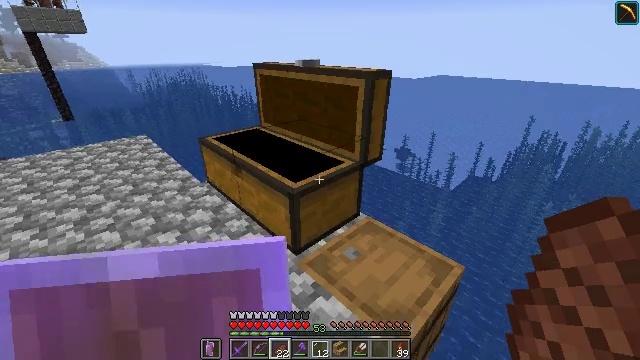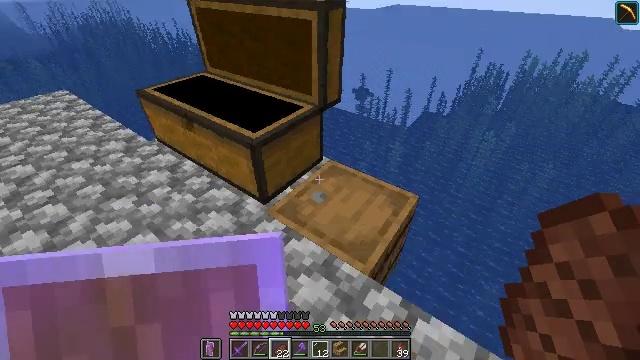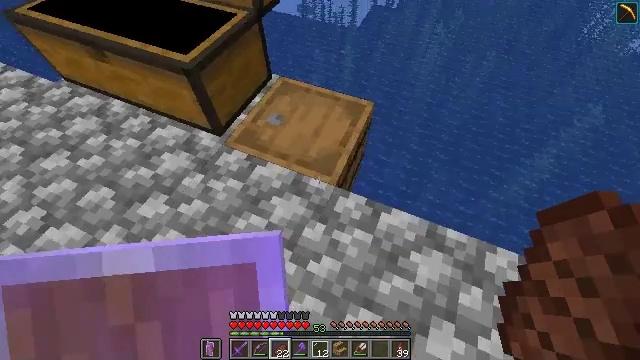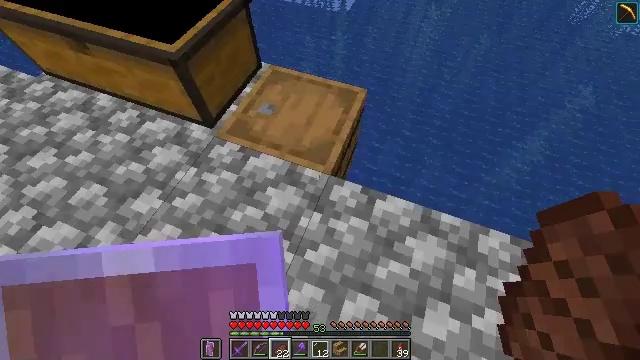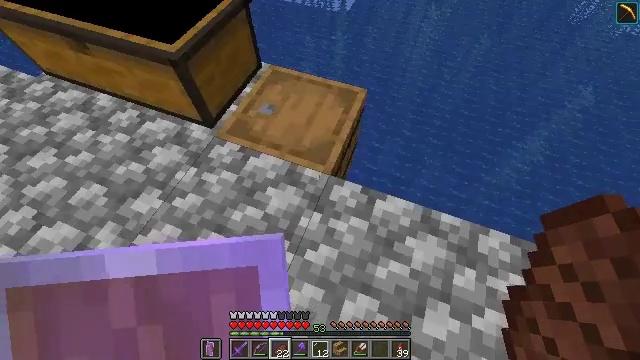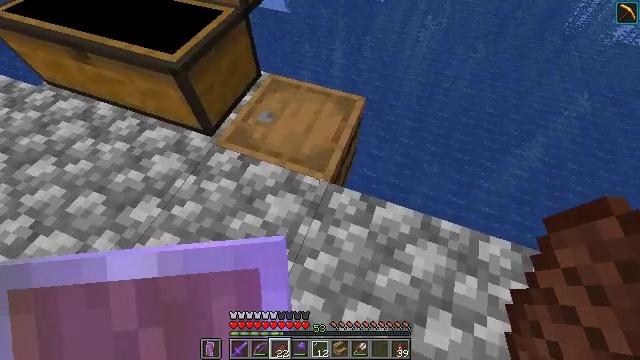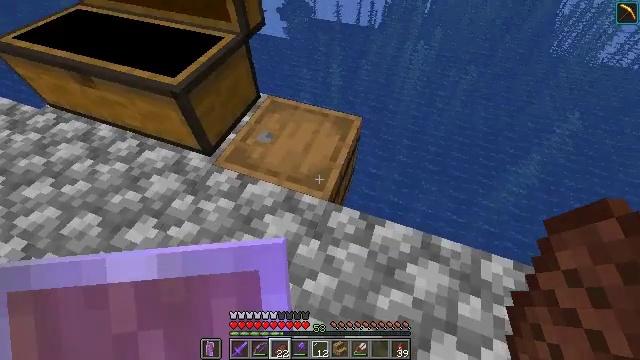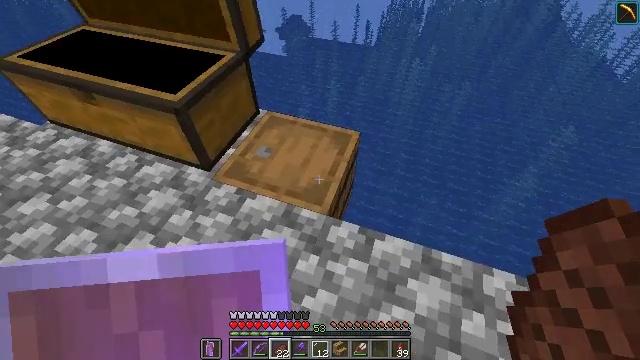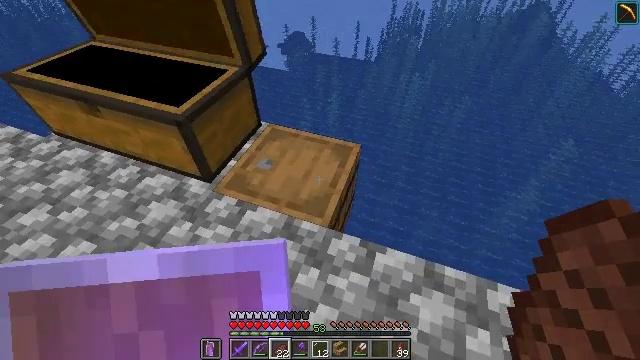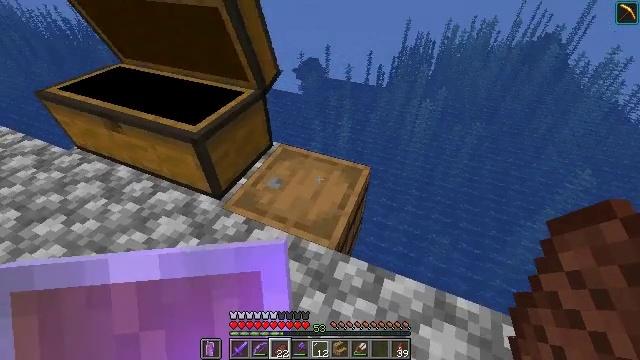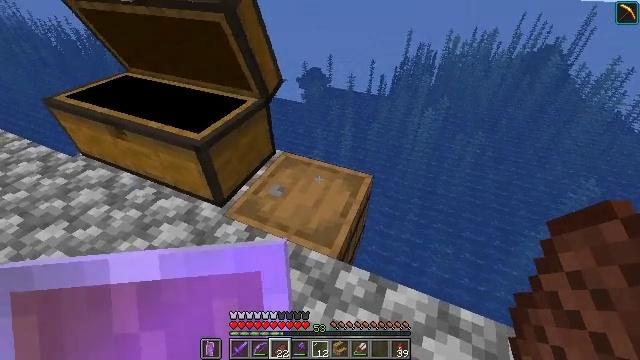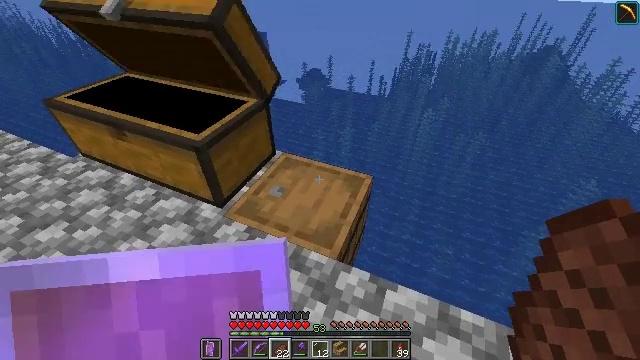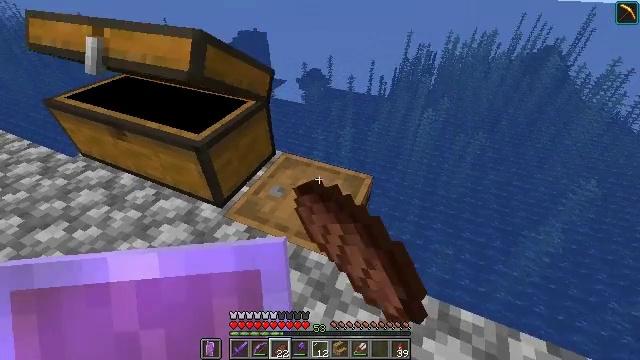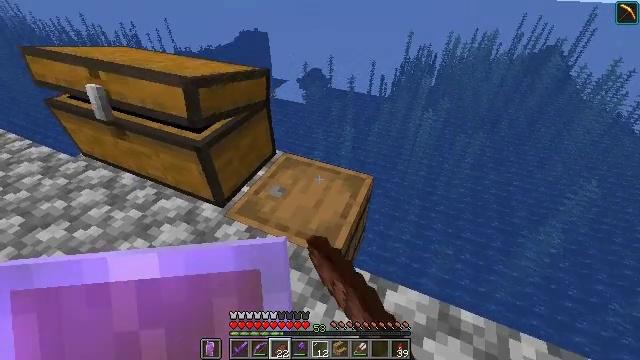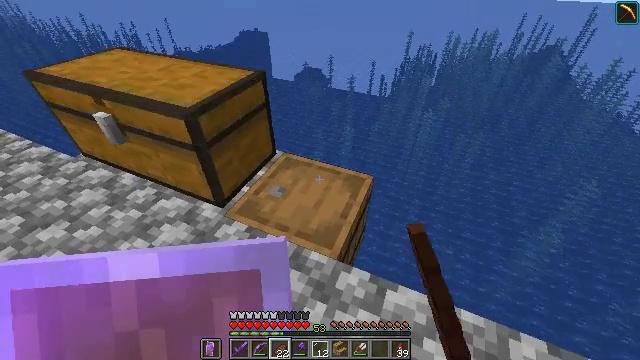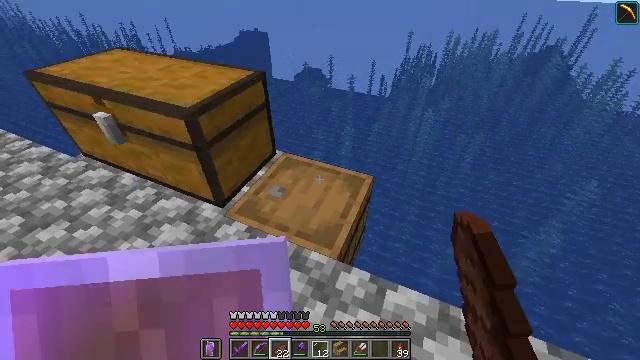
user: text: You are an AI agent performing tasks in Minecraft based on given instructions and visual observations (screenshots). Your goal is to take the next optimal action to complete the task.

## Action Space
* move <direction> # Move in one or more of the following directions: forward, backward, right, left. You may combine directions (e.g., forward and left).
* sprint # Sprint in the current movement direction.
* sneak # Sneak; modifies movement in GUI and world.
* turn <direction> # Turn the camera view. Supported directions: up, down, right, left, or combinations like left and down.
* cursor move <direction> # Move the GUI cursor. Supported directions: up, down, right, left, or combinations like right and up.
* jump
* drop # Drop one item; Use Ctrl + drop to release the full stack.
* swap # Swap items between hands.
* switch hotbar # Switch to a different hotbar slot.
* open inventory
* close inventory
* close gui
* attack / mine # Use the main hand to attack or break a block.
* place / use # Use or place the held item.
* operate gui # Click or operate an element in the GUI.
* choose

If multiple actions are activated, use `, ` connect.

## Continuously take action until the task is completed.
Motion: motion action
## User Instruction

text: craft item air
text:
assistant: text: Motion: turn right and down
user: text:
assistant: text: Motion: turn right and down
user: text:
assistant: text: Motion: turn right and down
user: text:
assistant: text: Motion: no_op
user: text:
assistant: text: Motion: turn up
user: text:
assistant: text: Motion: turn up
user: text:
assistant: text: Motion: turn up
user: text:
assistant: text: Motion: turn up
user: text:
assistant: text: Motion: turn left and up
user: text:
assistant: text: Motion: turn up
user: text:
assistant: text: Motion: use / place
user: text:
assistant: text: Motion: use / place
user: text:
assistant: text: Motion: use / place
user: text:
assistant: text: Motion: no_op
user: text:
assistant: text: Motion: no_op
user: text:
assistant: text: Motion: no_op
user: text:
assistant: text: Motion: no_op
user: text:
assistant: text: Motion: no_op
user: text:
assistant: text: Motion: no_op
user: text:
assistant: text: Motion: no_op
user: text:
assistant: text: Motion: no_op
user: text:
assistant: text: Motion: no_op
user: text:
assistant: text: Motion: no_op
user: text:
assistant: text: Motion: no_op
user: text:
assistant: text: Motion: turn up
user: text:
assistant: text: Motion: turn right and up
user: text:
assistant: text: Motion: turn right
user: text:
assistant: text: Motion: no_op
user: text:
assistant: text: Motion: no_op
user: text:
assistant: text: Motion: no_op